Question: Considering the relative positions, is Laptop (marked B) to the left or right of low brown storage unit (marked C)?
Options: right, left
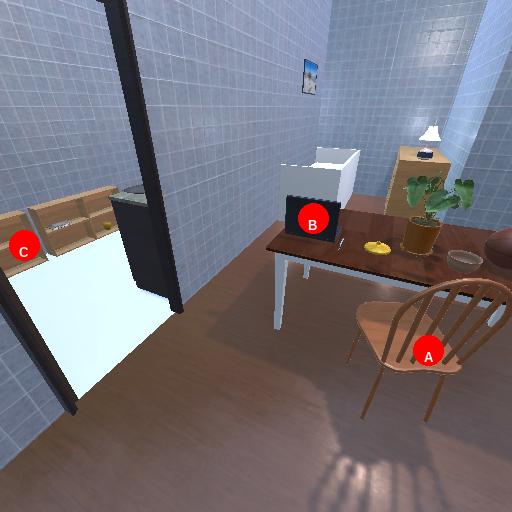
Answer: right